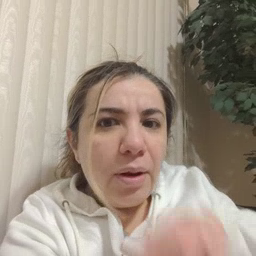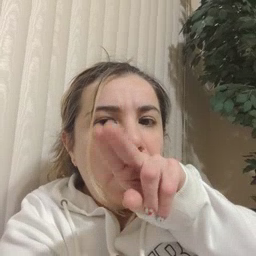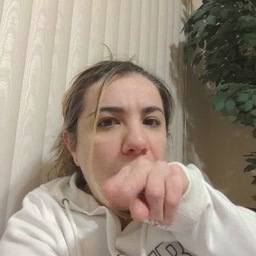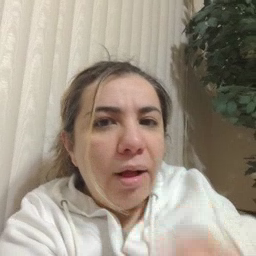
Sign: tongue